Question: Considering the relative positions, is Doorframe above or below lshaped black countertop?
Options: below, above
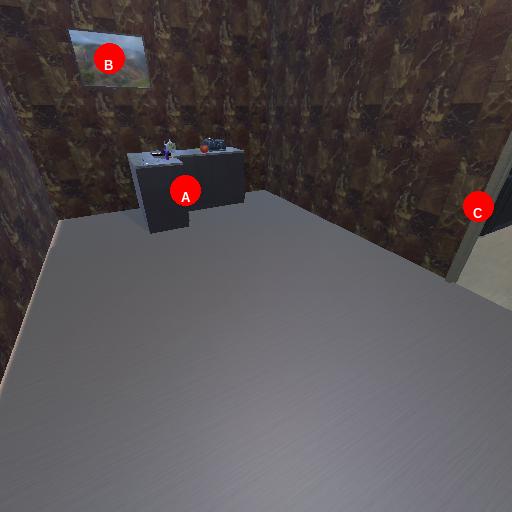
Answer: below